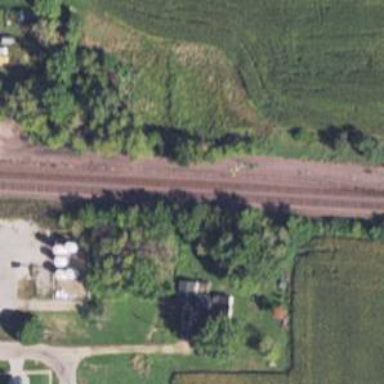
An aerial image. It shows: Railway spur service.